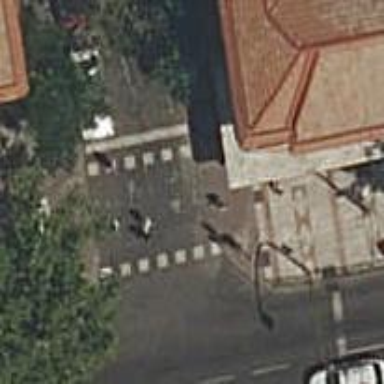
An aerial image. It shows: Zebra crossing with traffic signals.